Current action and preconditions to check: trajectory_clear

Your task: For each precondition in the list above, predict whether it will hold at this action.

Consider the current scene as observed from the mobile robot's camera, and analyze the predicted future states of all dynamic agents (e.g., people, animals, vehicles, or any moving entities) within the NEXT SECOND.

IMPORTANT: Only answer "very likely" if you are absolutely certain—based on strong, clear evidence—that a dynamic agent will violate the precondition in the predicted future state. Do NOT answer "very likely" for unlikely, ambiguous, or low-probability risks.

Ask yourself for each precondition: Is there a high probability, with clear and convincing evidence, that the predicted future states of any dynamic agent will interfere with the predicted future state of the currently executing action within the NEXT SECOND, causing that precondition to fail?

Assess the risk level based on these predictions. Use "likely" or "very likely" if motions create a clear risk of interference.

Use "neutral" or "improbable" if agents are nearby but their predicted paths are clearly diverging or non-conflicting.

Failure Risk Categories: "very improbable", "improbable", "neutral", "likely", "very likely"

Answer Format: Output ONLY the probability_of_failure value from these categories: "very improbable", "improbable", "neutral", "likely", "very likely"

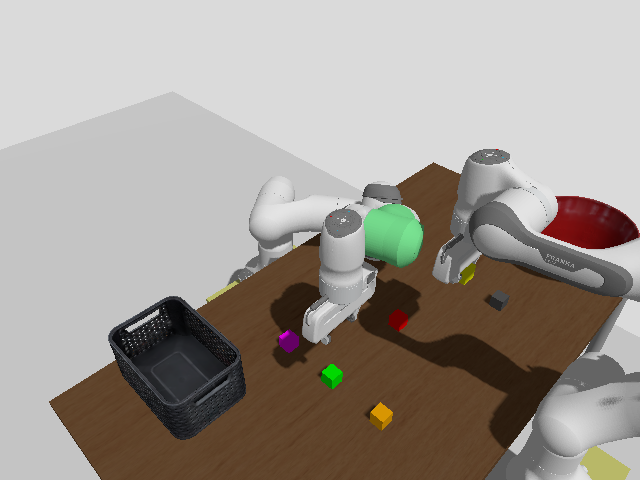

Answer: very improbable